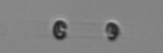
Label: Skeletonema